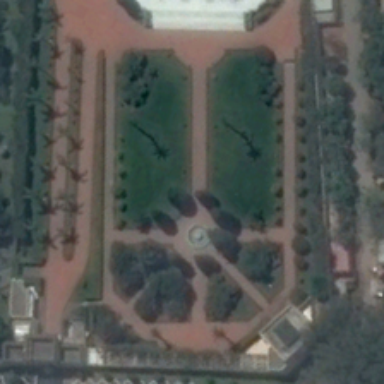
Many green trees are around a square with green plants .